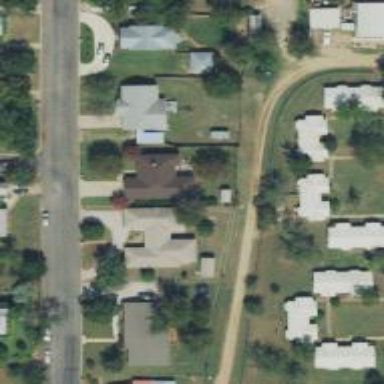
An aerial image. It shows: Alley classified as service road.